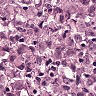
Metastatic tissue present: yes